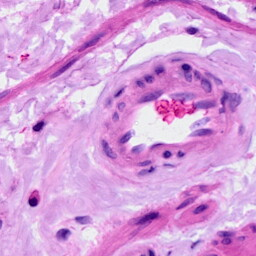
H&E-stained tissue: Ovarian